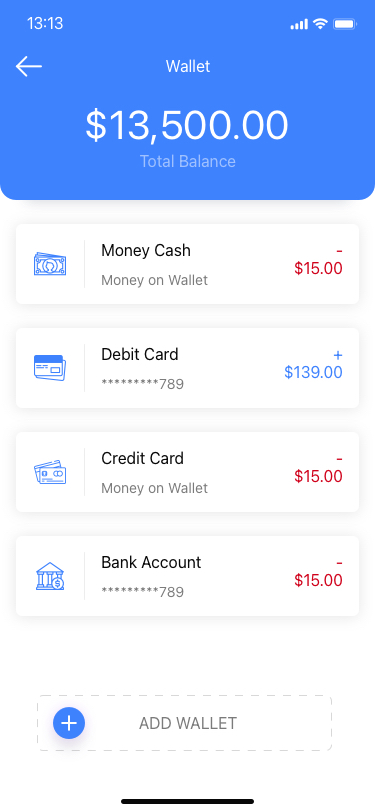
Text in this UI design:
Wallet
Total Balance
$13,500.00
- $15.00
Money on Wallet
Money Cash
- $15.00
Money on Wallet
Credit Card
+ $139.00
*********789
Debit Card
- $15.00
*********789
Bank Account